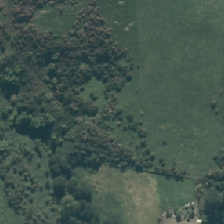
Land cover: broadleaved_indigenous_hardwood